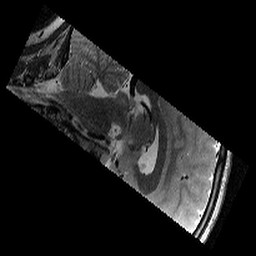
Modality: T2w
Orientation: sagittal
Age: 11
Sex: female
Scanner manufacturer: siemens
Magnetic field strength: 3 T
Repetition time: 9.23 s
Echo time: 0.067 s